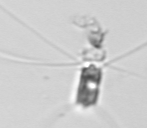
Label: Chaetoceros_didymus